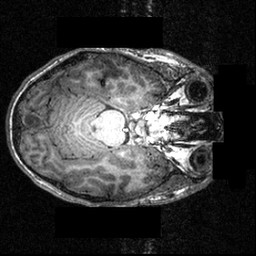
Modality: T1w
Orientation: axial
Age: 16
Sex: male
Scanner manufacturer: siemens
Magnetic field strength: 3.951 T
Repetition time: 1.5 s
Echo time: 0.00335 s